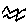
Label: zigzag